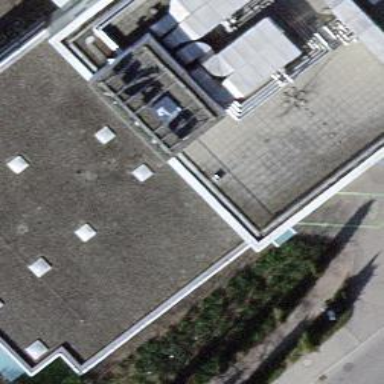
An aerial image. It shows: Solar photovoltaic panel generator supported by wall.